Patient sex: M
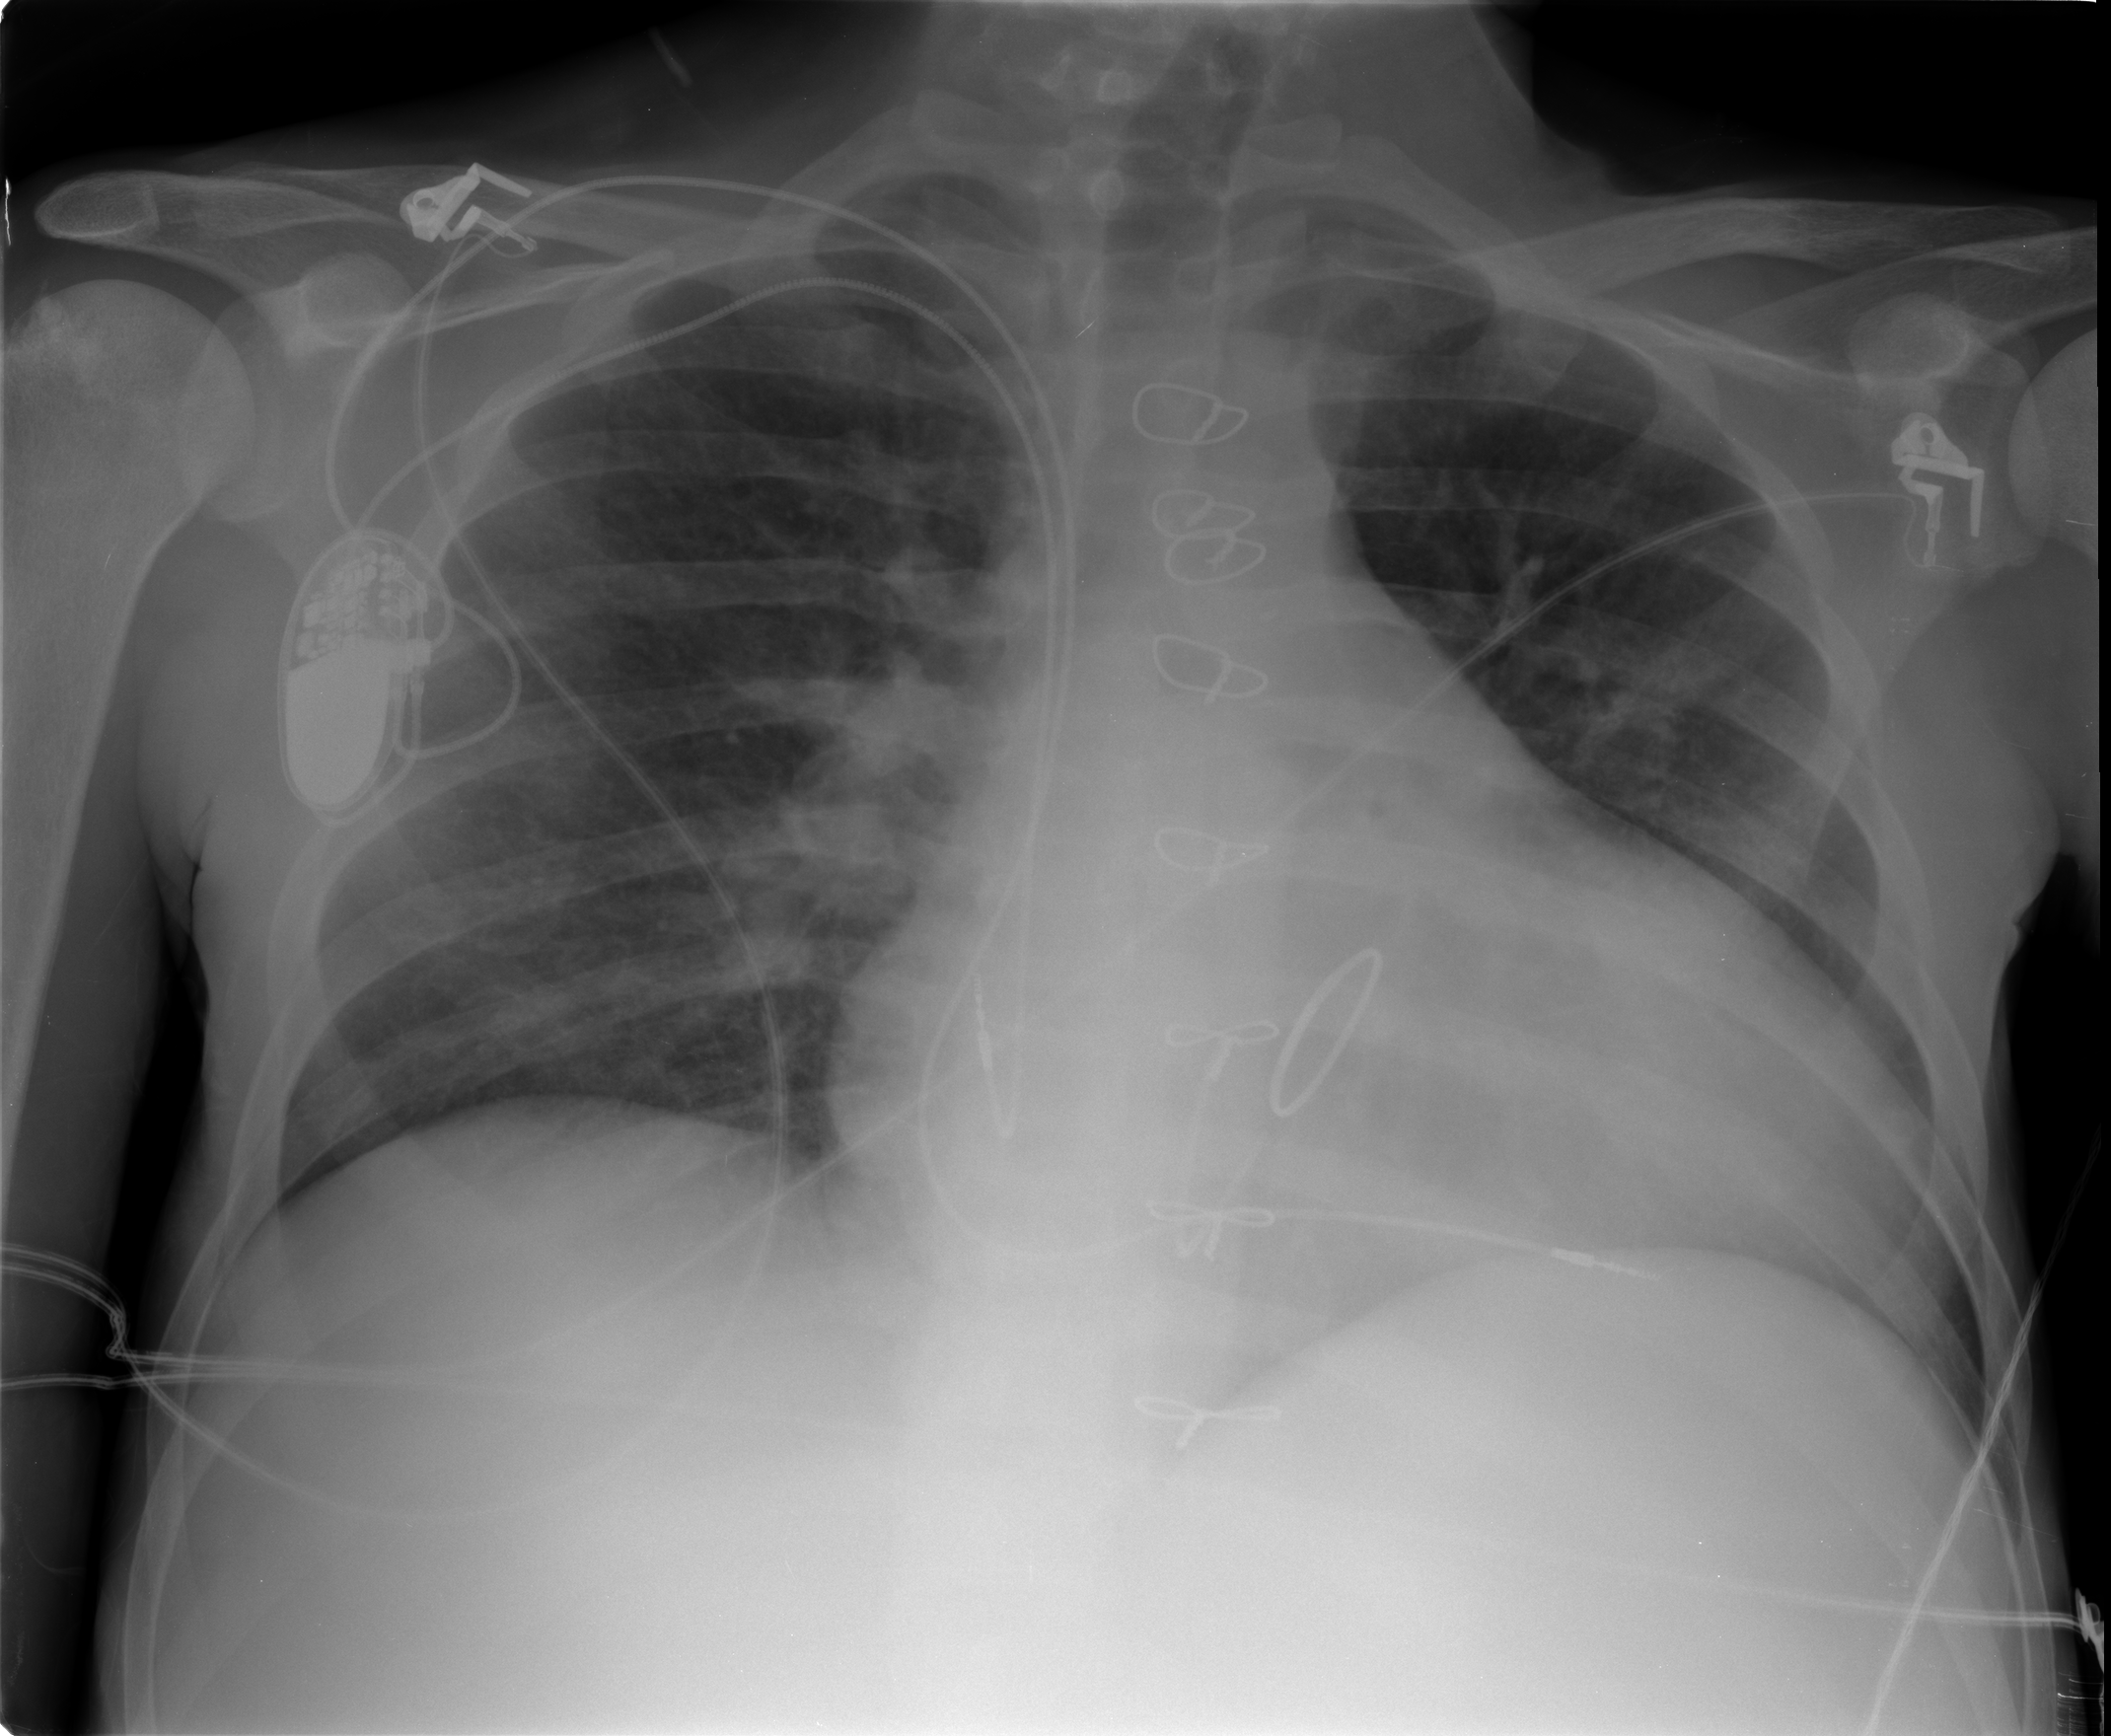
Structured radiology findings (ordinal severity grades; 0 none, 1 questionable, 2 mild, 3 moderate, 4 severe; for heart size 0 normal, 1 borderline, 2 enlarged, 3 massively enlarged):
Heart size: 3
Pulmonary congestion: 1
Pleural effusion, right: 0
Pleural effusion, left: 0
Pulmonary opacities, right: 2
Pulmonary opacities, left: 0
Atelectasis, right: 0
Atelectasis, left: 0